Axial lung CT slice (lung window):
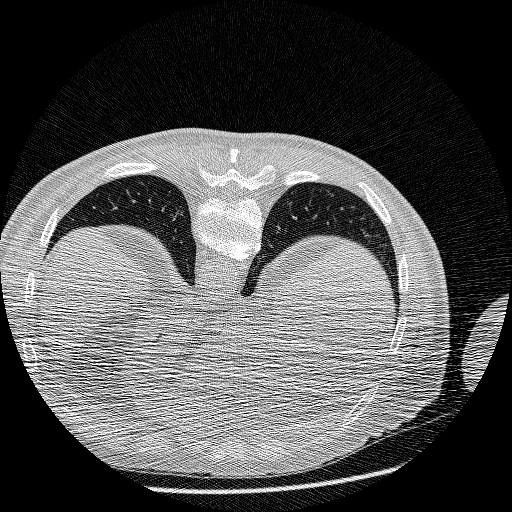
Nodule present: no